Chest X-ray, AP view. Patient: 16 years old, sex F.
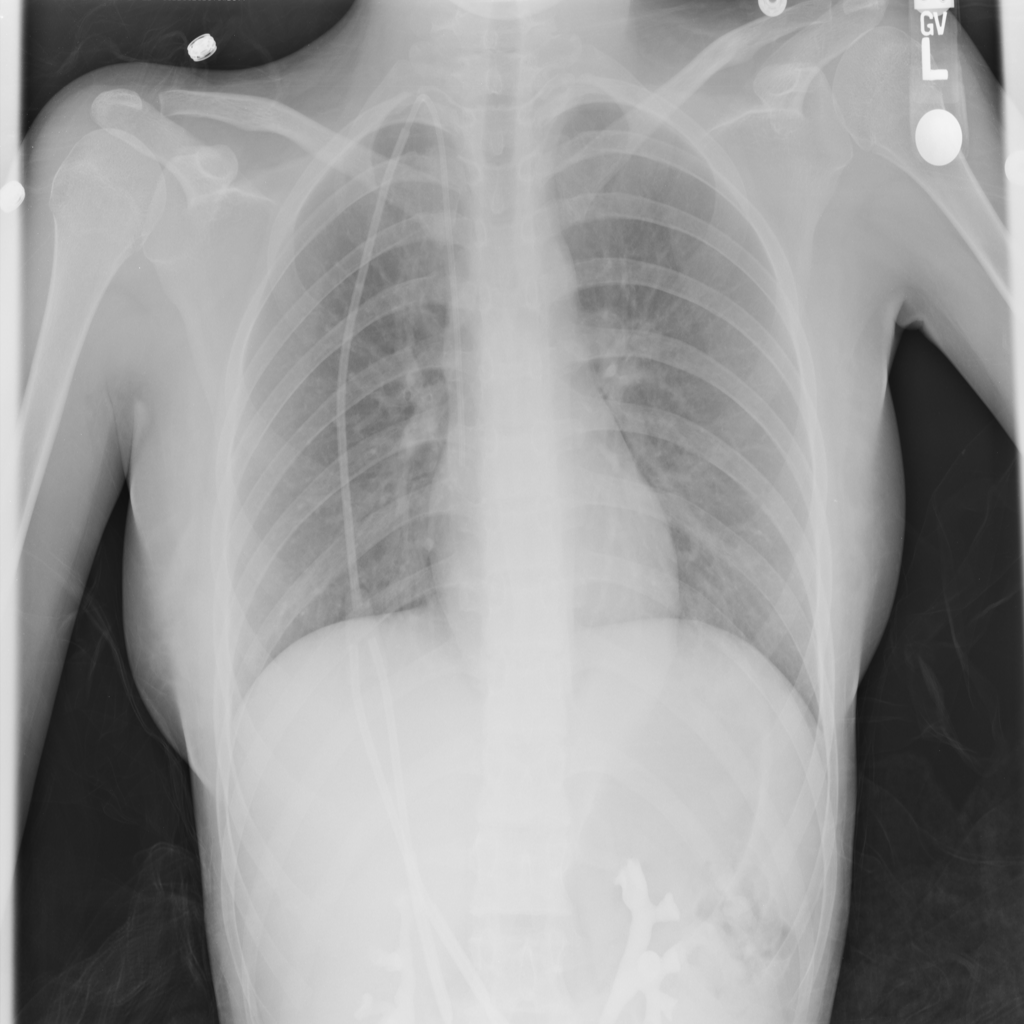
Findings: Mass